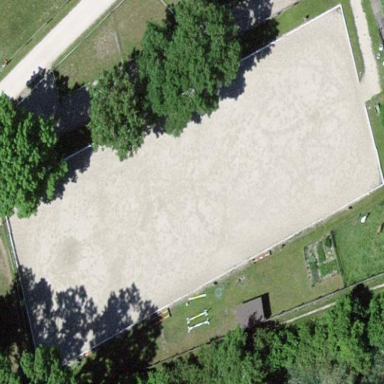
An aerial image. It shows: Sand pitch for equestrian sport activities.